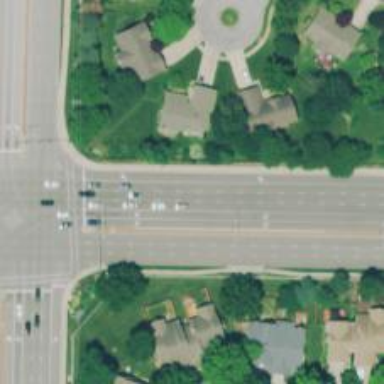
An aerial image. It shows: Dash road marking.